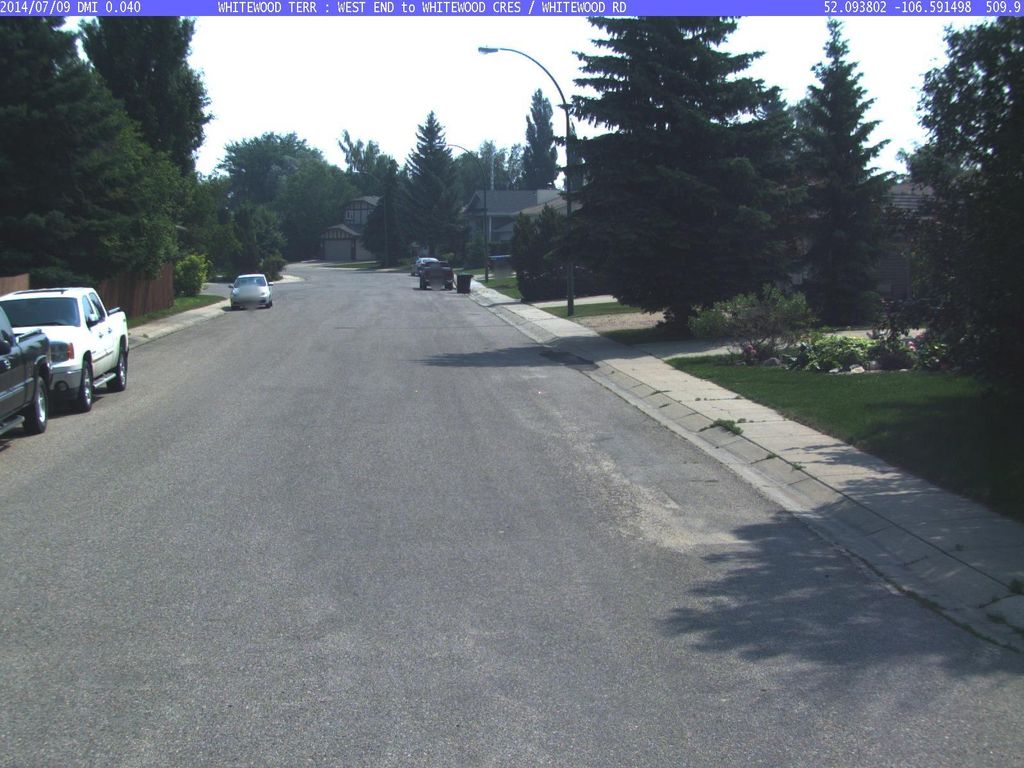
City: saskatoon